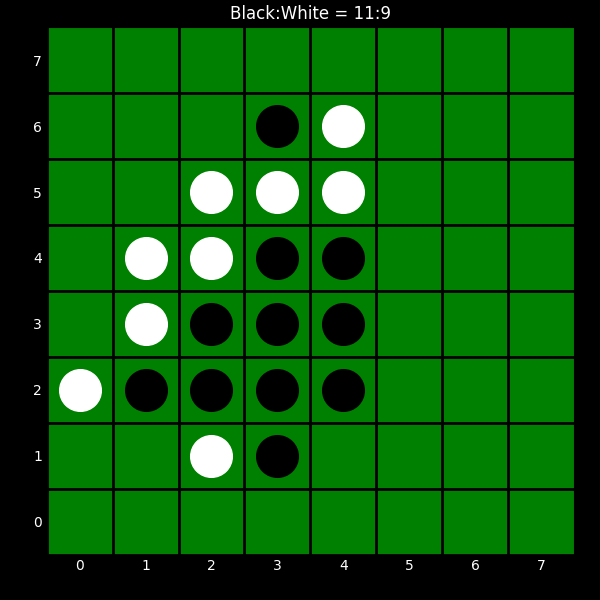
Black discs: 11
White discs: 9